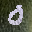
Label: 0